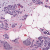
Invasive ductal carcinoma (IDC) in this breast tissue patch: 1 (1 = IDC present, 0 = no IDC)